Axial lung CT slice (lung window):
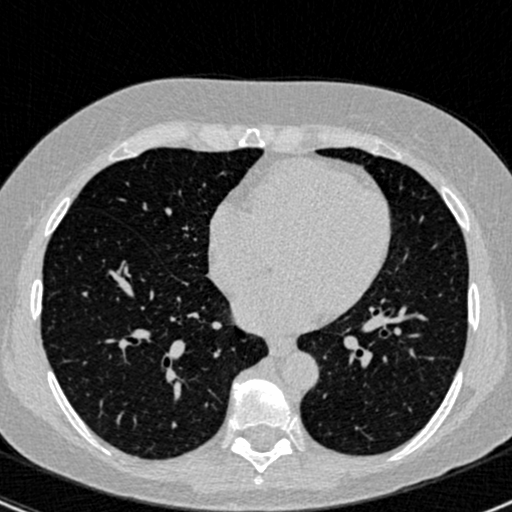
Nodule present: no